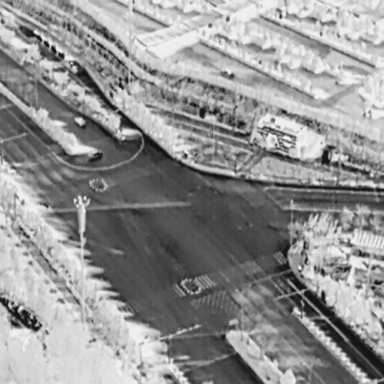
There are two Cars in the infrared image.